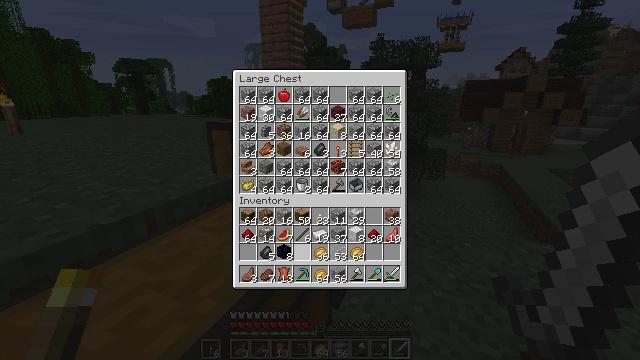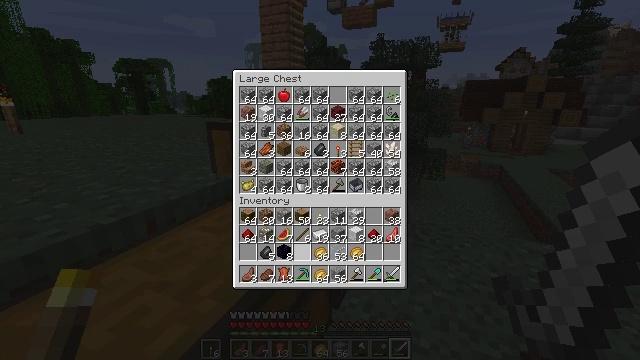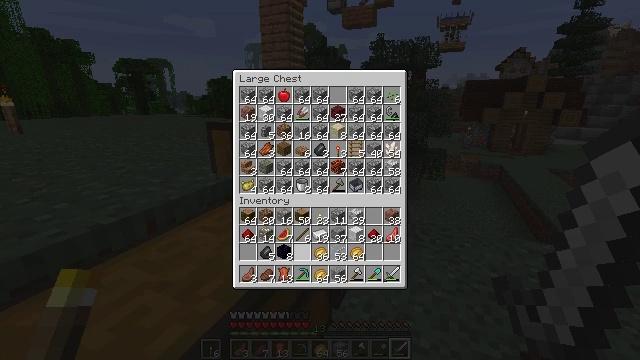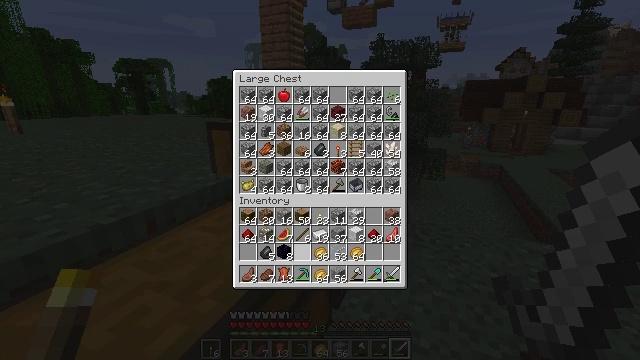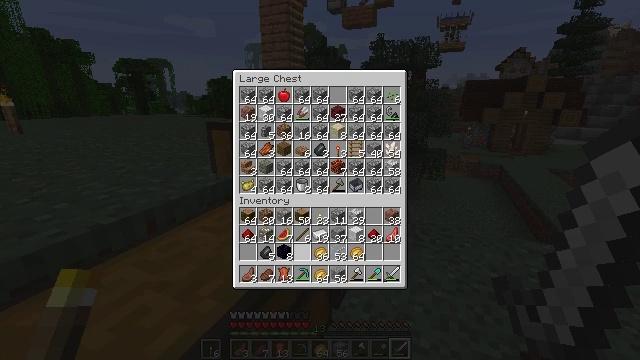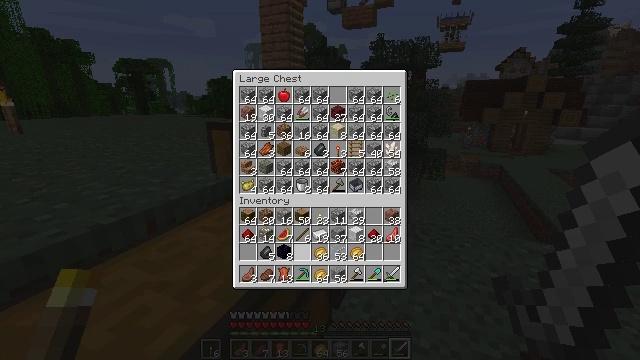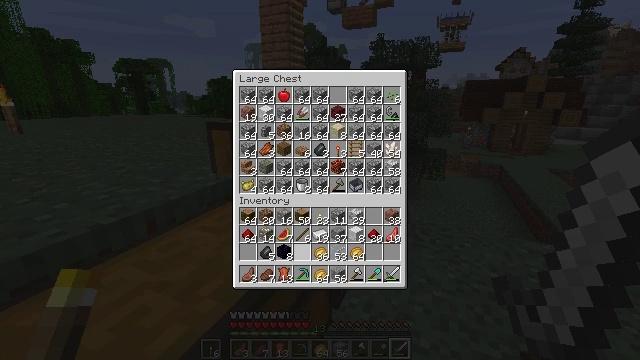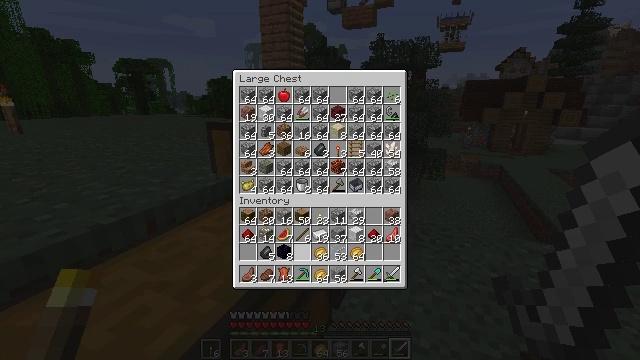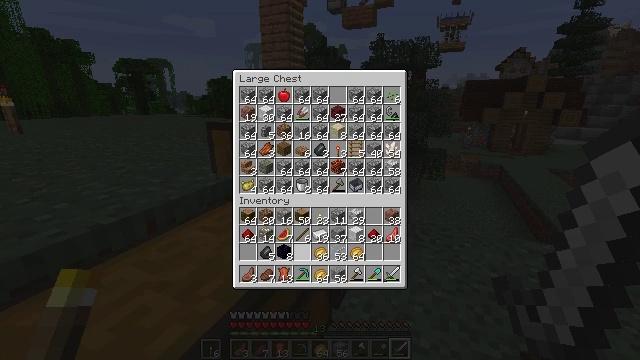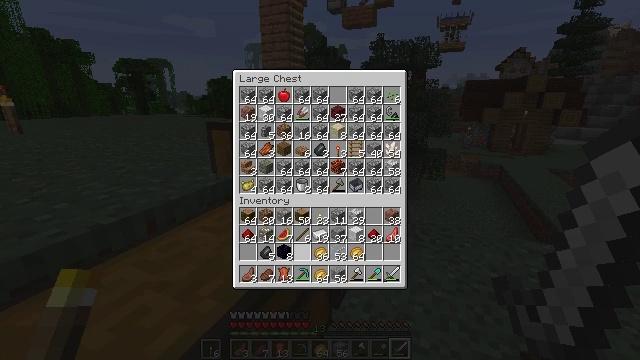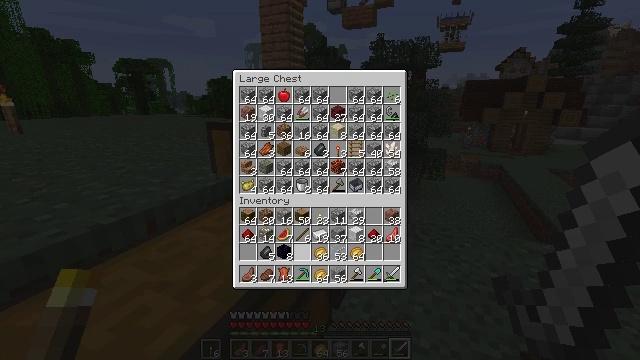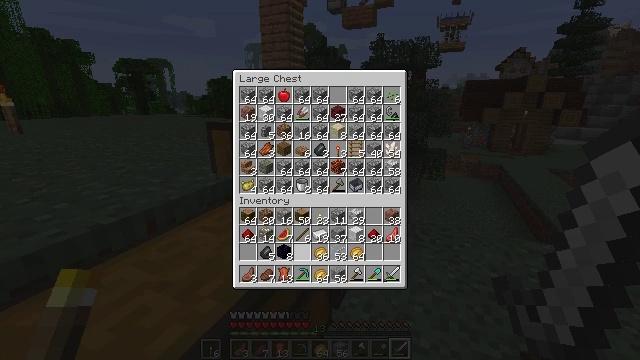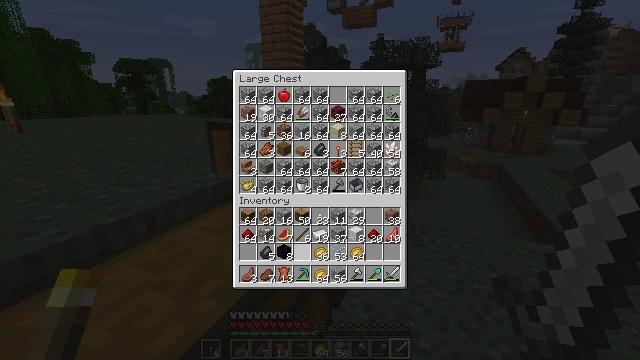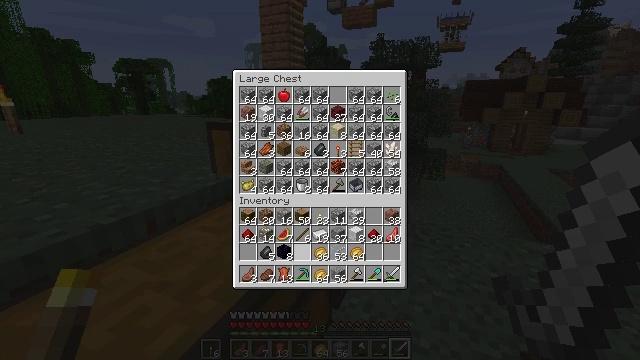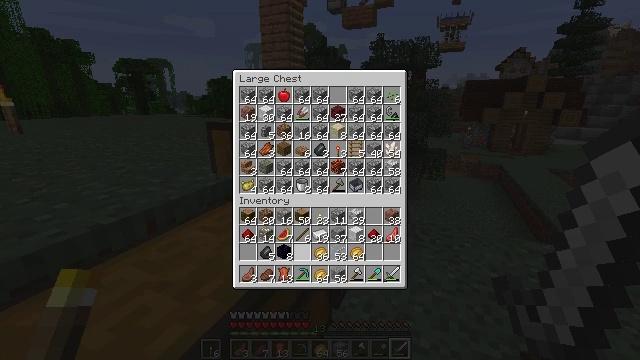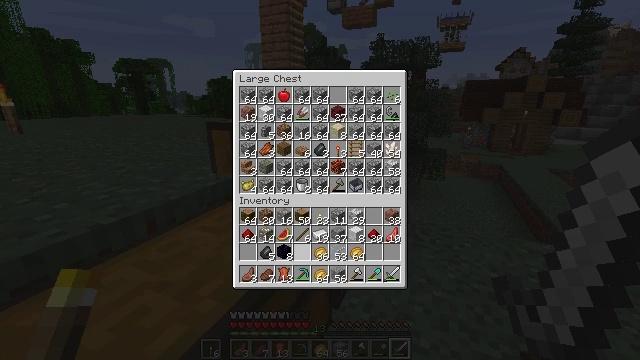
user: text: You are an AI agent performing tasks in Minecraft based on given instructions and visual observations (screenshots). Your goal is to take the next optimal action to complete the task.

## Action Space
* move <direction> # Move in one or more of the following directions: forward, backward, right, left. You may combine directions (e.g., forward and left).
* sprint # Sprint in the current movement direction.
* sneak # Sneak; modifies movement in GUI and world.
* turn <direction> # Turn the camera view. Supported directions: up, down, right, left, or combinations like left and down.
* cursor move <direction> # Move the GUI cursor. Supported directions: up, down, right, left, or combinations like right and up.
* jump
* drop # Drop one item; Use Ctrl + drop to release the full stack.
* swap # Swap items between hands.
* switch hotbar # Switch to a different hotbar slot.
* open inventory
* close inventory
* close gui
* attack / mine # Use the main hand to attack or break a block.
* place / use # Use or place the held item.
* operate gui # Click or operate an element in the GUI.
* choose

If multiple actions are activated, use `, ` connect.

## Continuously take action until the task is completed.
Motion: motion action
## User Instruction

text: Mine a melon block.
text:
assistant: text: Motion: no_op
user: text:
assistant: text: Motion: no_op
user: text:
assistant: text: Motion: no_op
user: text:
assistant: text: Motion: no_op
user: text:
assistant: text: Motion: no_op
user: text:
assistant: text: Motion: no_op
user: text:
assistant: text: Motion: no_op
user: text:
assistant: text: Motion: no_op
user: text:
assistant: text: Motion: no_op
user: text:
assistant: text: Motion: no_op
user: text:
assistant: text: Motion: no_op
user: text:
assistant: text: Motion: no_op
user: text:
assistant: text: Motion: no_op
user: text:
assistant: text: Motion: no_op
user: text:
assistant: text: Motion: no_op
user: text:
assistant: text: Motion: no_op
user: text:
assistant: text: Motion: no_op
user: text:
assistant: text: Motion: no_op
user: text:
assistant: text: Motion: no_op
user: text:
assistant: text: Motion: no_op
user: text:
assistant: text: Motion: no_op
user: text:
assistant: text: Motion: no_op
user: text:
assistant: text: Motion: no_op
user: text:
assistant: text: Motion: no_op
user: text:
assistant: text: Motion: no_op
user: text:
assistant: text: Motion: no_op
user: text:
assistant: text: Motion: no_op
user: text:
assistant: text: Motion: no_op
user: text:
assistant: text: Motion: no_op
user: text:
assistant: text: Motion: no_op